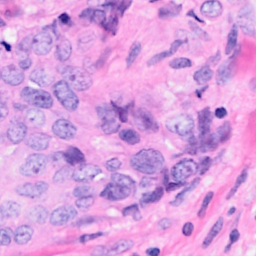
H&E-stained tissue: Breast